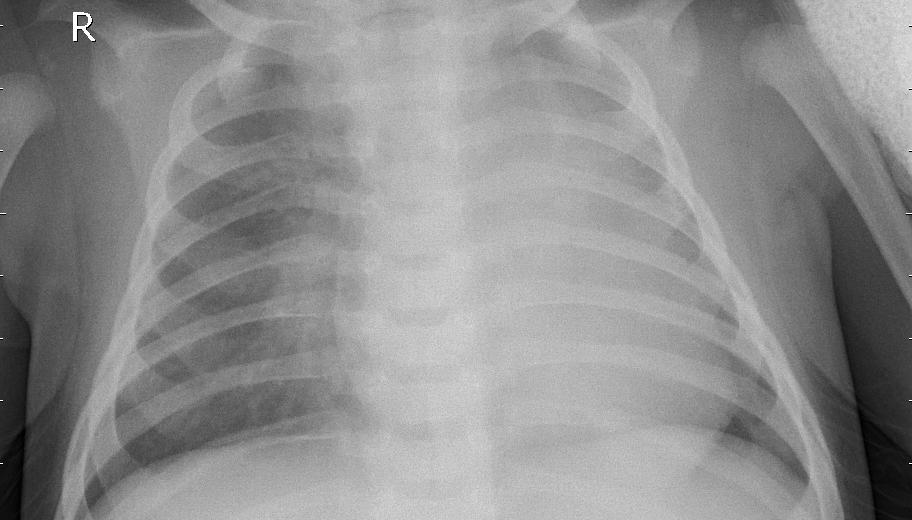
Diagnosis: PNEUMONIA